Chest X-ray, PA view. Patient: 30 years old, sex F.
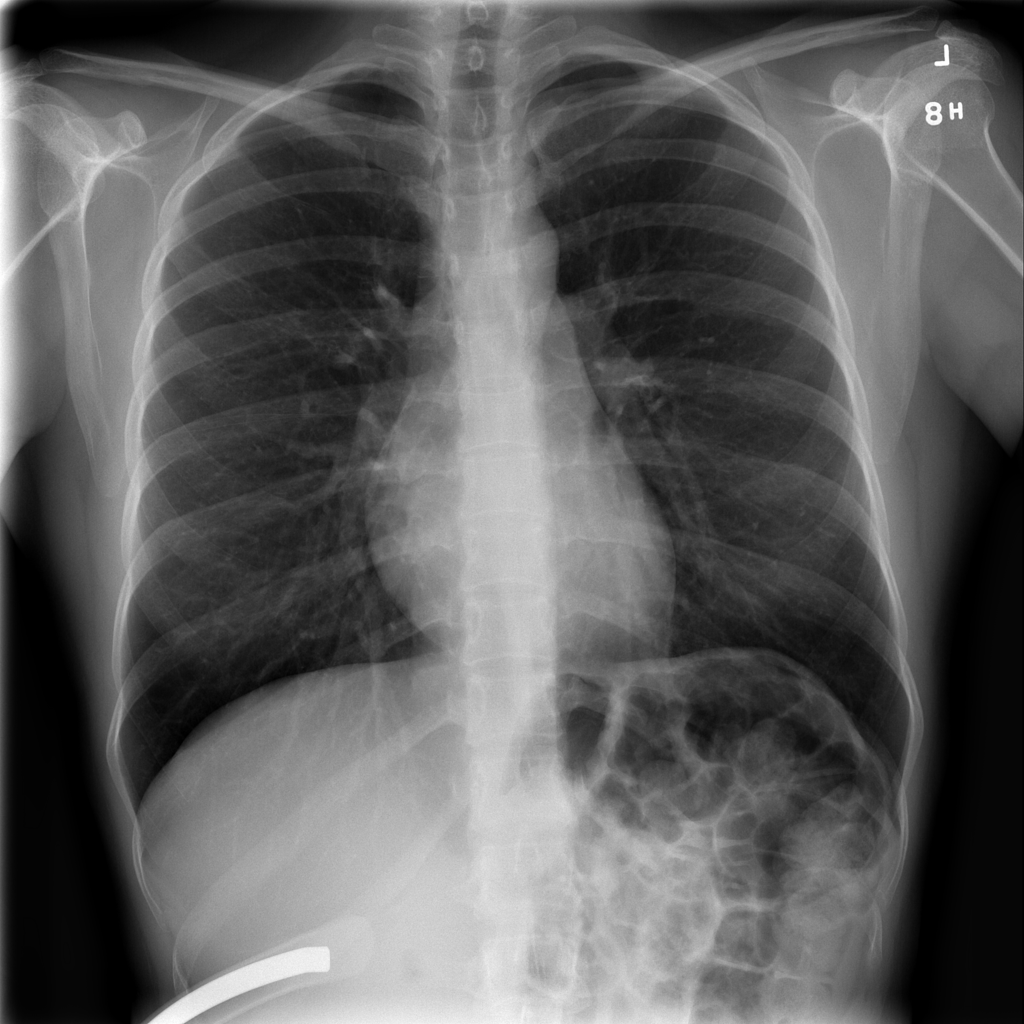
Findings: No Finding